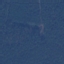
Label: Forest